Question: I started running from within Visual Studio 2012
'''
Update-Package -reinstall
'''
because I had accidently removed files from the packages directory.
Nuget is still working 10 minutes later as I type. I expected it perhaps to take a bit to download all the packages in one go and then quickly whip through linking all the projects up to the packages.
However it seems to take between 1 and two seconds per nuget sub operation and there are hundreds of operations Is this normal?
The log output looks like
'''
Successfully added 'Rx-Core 2.1.30214.0' to Numerics.Spec.
Adding 'Rx-Linq 2.1.30214.0' to Numerics.Spec.
Successfully added 'Rx-Linq 2.1.30214.0' to Numerics.Spec.
Adding 'Rx-PlatformServices 2.1.30214.0' to Numerics.Spec.
Successfully added 'Rx-PlatformServices 2.1.30214.0' to Numerics.Spec.
Adding 'Rx-Main 2.1.30214.0' to Numerics.Spec.
Successfully added 'Rx-Main 2.1.30214.0' to Numerics.Spec.
Adding 'reactiveui-core 5.1.2' to Numerics.Spec.
Successfully added 'reactiveui-core 5.1.2' to Numerics.Spec.
Attempting to resolve dependency 'Rx-Main (>= 2.1.30214.0)'.
Attempting to resolve dependency 'Rx-Interfaces (>= 2.1.30214.0)'.
Attempting to resolve dependency 'Rx-Core (>= 2.1.30214.0)'.
Attempting to resolve dependency 'Rx-Linq (>= 2.1.30214.0)'.
Attempting to resolve dependency 'Rx-PlatformServices (>= 2.1.30214.0)'.
'reactiveui-core 5.1.2' already installed.
Adding 'Rx-Interfaces 2.1.30214.0' to Weingartner.Controls.Spec.
Successfully added 'Rx-Interfaces 2.1.30214.0' to Weingartner.Controls.Spec.
Adding 'Rx-Core 2.1.30214.0' to Weingartner.Controls.Spec.
Successfully added 'Rx-Core 2.1.30214.0' to Weingartner.Controls.Spec.
Adding 'Rx-Linq 2.1.30214.0' to Weingartner.Controls.Spec.
Successfully added 'Rx-Linq 2.1.30214.0' to Weingartner.Controls.Spec.
Adding 'Rx-PlatformServices 2.1.30214.0' to Weingartner.Controls.Spec.
Successfully added 'Rx-PlatformServices 2.1.30214.0' to Weingartner.Controls.Spec.
Adding 'Rx-Main 2.1.30214.0' to Weingartner.Controls.Spec.
Successfully added 'Rx-Main 2.1.30214.0' to Weingartner.Controls.Spec.
Adding 'reactiveui-core 5.1.2' to Weingartner.Controls.Spec.
Successfully added 'reactiveui-core 5.1.2' to Weingartner.Controls.Spec.
'''
and is being continually updated so it has not frozen just real real slow.
It is repeating itself over and over again. A grep through the log in vim gives

I also see errors in the log
'''
Failed to generate binding redirects for 'EyeShotExtensions'. An item with the same key has already been added.
'''
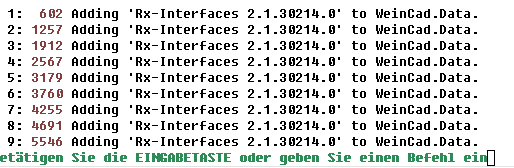
Answer: We have a work item for improving the performance Update-Package -reinstall. Please stayed tuned for our future releases. Thanks.